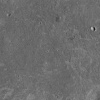
Atmospheric dust classification: not_dusty